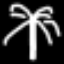
Label: palm tree